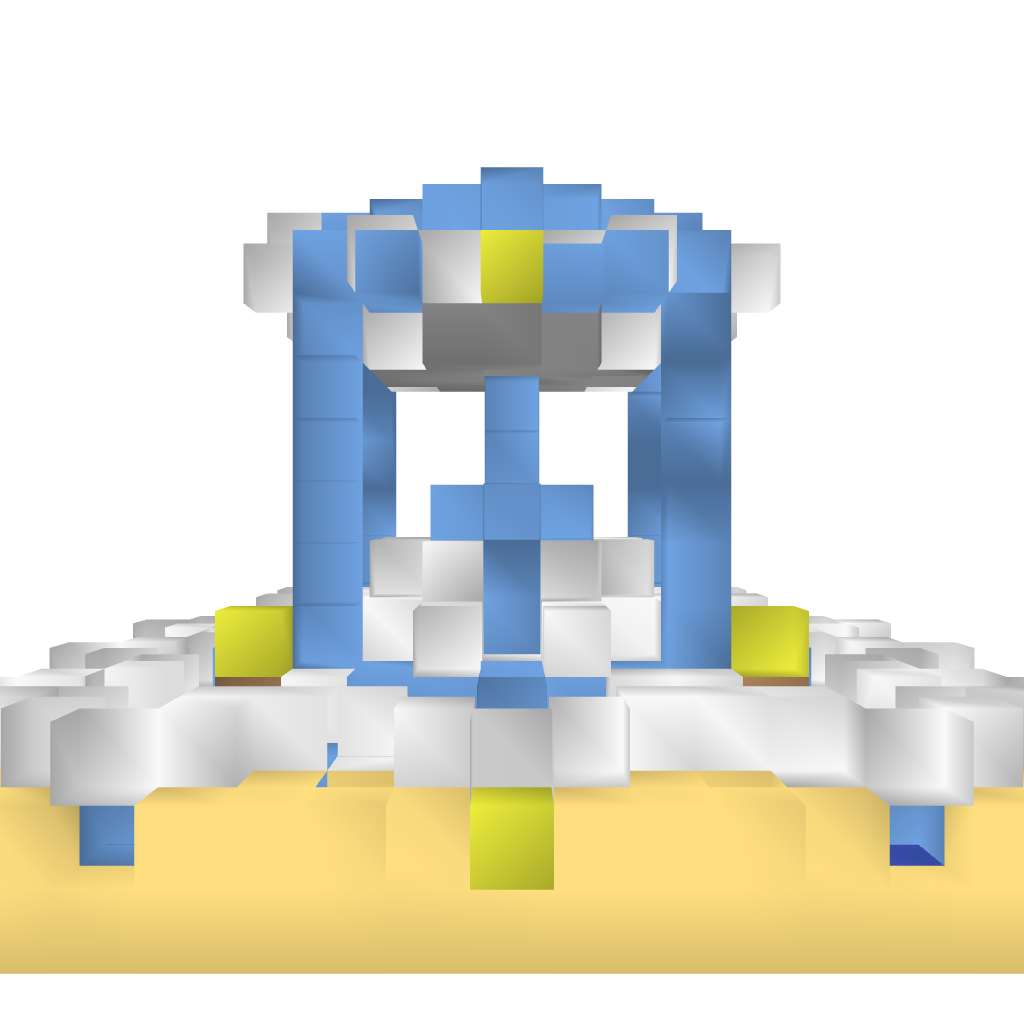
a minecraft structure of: Big Quartz Fountain high quality